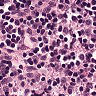
Metastatic tissue present: no